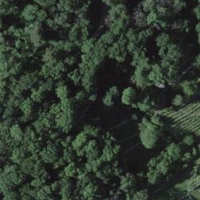
EUNIS habitat code: 40
Species observed at this site:
Orchis anthropophora
Clematis vitalba
Himantoglossum hircinum
Anacamptis pyramidalis